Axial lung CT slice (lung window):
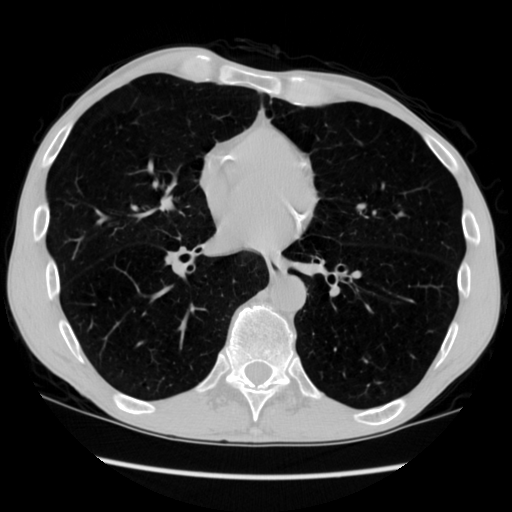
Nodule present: no